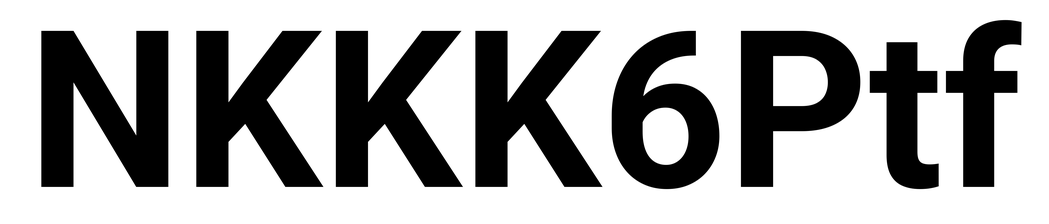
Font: Roboto_Bold